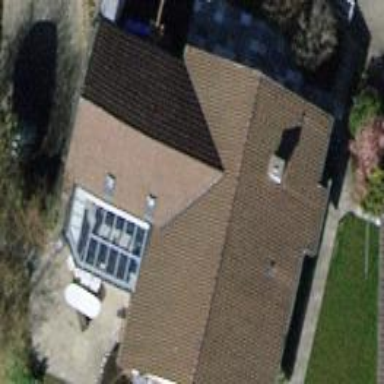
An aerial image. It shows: Detached building with gabled roof.